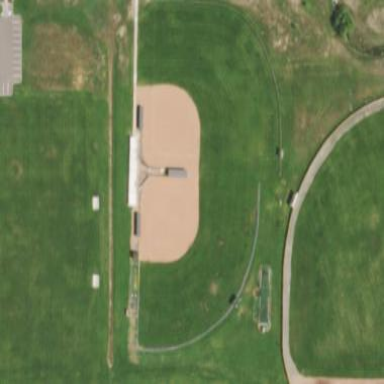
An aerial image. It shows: Baseball pitch for leisure and sports activities.